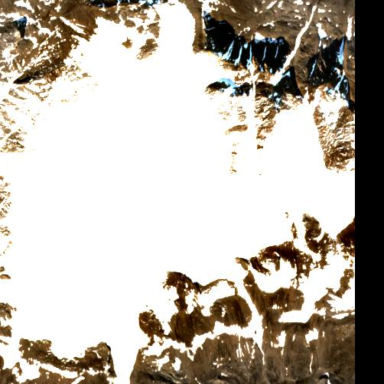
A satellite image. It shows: Stunning view of glacier.